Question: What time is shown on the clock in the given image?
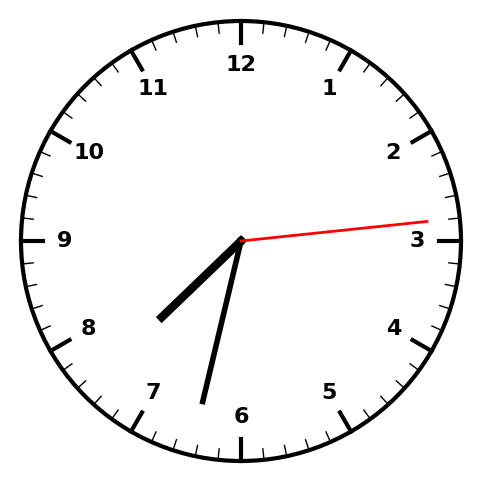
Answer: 07:32:14